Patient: sex M, age 65
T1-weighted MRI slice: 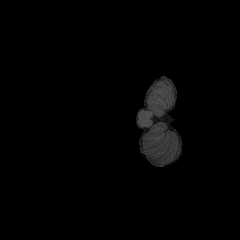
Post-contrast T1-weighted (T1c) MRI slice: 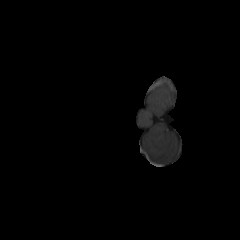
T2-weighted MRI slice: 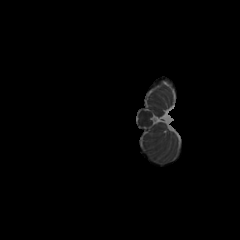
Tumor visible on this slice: no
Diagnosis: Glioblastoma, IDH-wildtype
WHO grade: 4